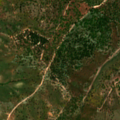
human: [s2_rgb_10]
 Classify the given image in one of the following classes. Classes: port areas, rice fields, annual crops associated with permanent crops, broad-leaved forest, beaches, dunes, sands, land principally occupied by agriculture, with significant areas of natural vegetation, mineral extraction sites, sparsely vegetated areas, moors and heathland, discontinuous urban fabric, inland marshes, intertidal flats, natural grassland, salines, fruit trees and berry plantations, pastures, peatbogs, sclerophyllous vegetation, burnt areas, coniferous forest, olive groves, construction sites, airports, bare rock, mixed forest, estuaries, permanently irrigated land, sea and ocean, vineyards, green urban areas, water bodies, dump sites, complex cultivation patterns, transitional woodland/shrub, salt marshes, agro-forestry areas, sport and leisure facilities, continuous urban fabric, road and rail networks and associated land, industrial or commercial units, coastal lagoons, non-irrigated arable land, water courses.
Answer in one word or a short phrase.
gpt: continuous urban fabric